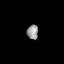
Tissue: lung
Cell type: Endothelial cells
Senescence score: 0.5725
Nuclear area (px): 167
Mean DAPI intensity: 146.557